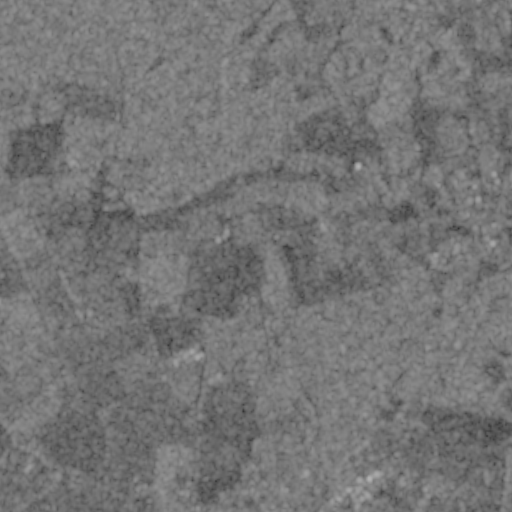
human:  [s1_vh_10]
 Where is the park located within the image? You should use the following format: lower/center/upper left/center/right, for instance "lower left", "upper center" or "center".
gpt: The park is located in the lower right of the image.
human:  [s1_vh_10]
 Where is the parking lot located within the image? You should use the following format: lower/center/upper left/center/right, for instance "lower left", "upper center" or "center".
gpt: The parking lot is located in the right of the image.
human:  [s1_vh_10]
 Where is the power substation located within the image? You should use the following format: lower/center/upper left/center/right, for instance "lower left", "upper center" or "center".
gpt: The power substation is located in the lower right of the image.
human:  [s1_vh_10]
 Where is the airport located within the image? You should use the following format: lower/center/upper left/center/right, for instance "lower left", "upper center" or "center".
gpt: There is no airport in the image.

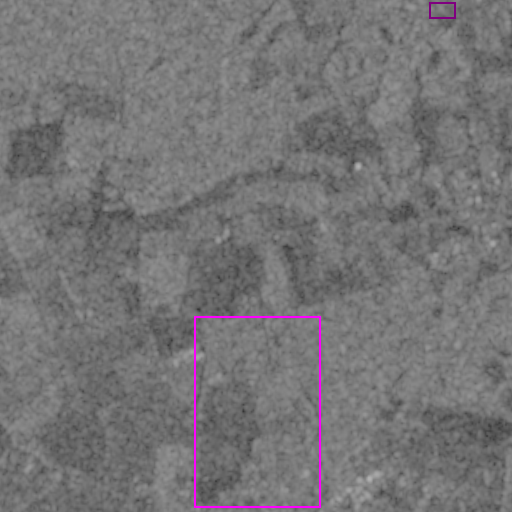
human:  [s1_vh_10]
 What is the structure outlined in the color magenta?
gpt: The structure outlined in magenta is a crop field.
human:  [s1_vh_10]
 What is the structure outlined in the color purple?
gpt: The structure outlined in purple is a parking lot.
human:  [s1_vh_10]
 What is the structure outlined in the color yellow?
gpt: There is no yellow outline.